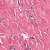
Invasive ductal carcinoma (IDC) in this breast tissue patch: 0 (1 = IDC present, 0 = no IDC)